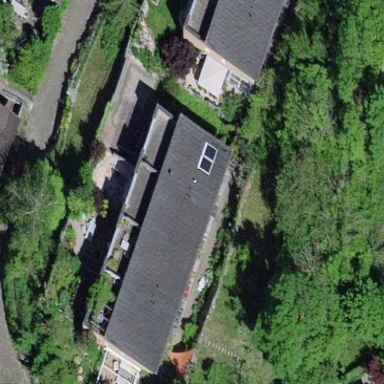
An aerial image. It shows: Residential building.